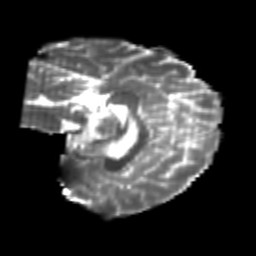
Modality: T2w
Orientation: sagittal
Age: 22
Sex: male
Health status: healthy
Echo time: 0.074 s